Question:
James speak three languages. I would like to copy the PK 3023 into Italy and Spanish rows using simple SQL query.
Sample rule applies to Liza.
Any suggestions is appreciated.
Note that this is just manually typed report that shall be imported into Oracle
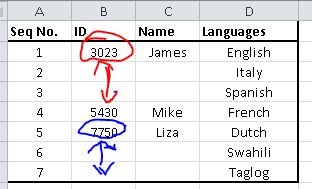
Answer: All the comments are very correct, still I have prepared a solution keeping your current requirements as it is, answer is made in SQL Server, hope it helps you.
'''
With CTE as
(
select *
,Dense_Rank() over(order by UserId) as Rnk
from UserLang
), CTE1 as
(
select a.UserID as srcUID ,ab.UserID as destUID,a.userName as srcUName,ab.userName as destUName from CTE as a
outer apply
(
select top 1 * from CTE as b
where a.seqID > b.seqID
and b.userID is not null
order by b.seqID desc
)as ab
where a.userID is null
)
update CTE1 set srcUID = destUID ,srcUName = destUName
'''
Link for <URL>